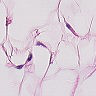
Metastatic tissue present: no